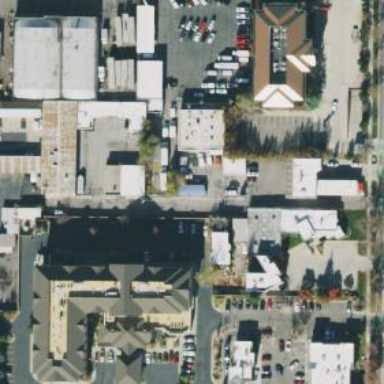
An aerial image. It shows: Retail area.